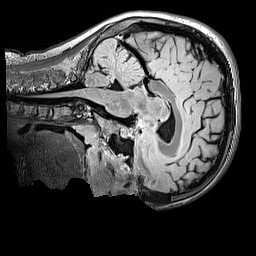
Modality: FLAIR
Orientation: sagittal
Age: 13
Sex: male
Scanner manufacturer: siemens
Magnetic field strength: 3 T
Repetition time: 5 s
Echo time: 0.388 s